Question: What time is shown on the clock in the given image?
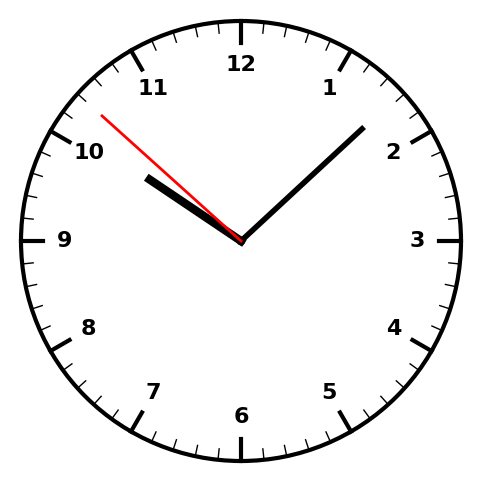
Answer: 10:07:52